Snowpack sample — Snodgrass Mountain, Crested Butte, Colorado (2/4/25, 12:06 PM MST)
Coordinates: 38.923, -106.968
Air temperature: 35 °F
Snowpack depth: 80 cm
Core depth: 20 cm
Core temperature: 33.8 °F
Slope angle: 14°, slope face: 78°
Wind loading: low
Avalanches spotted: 0
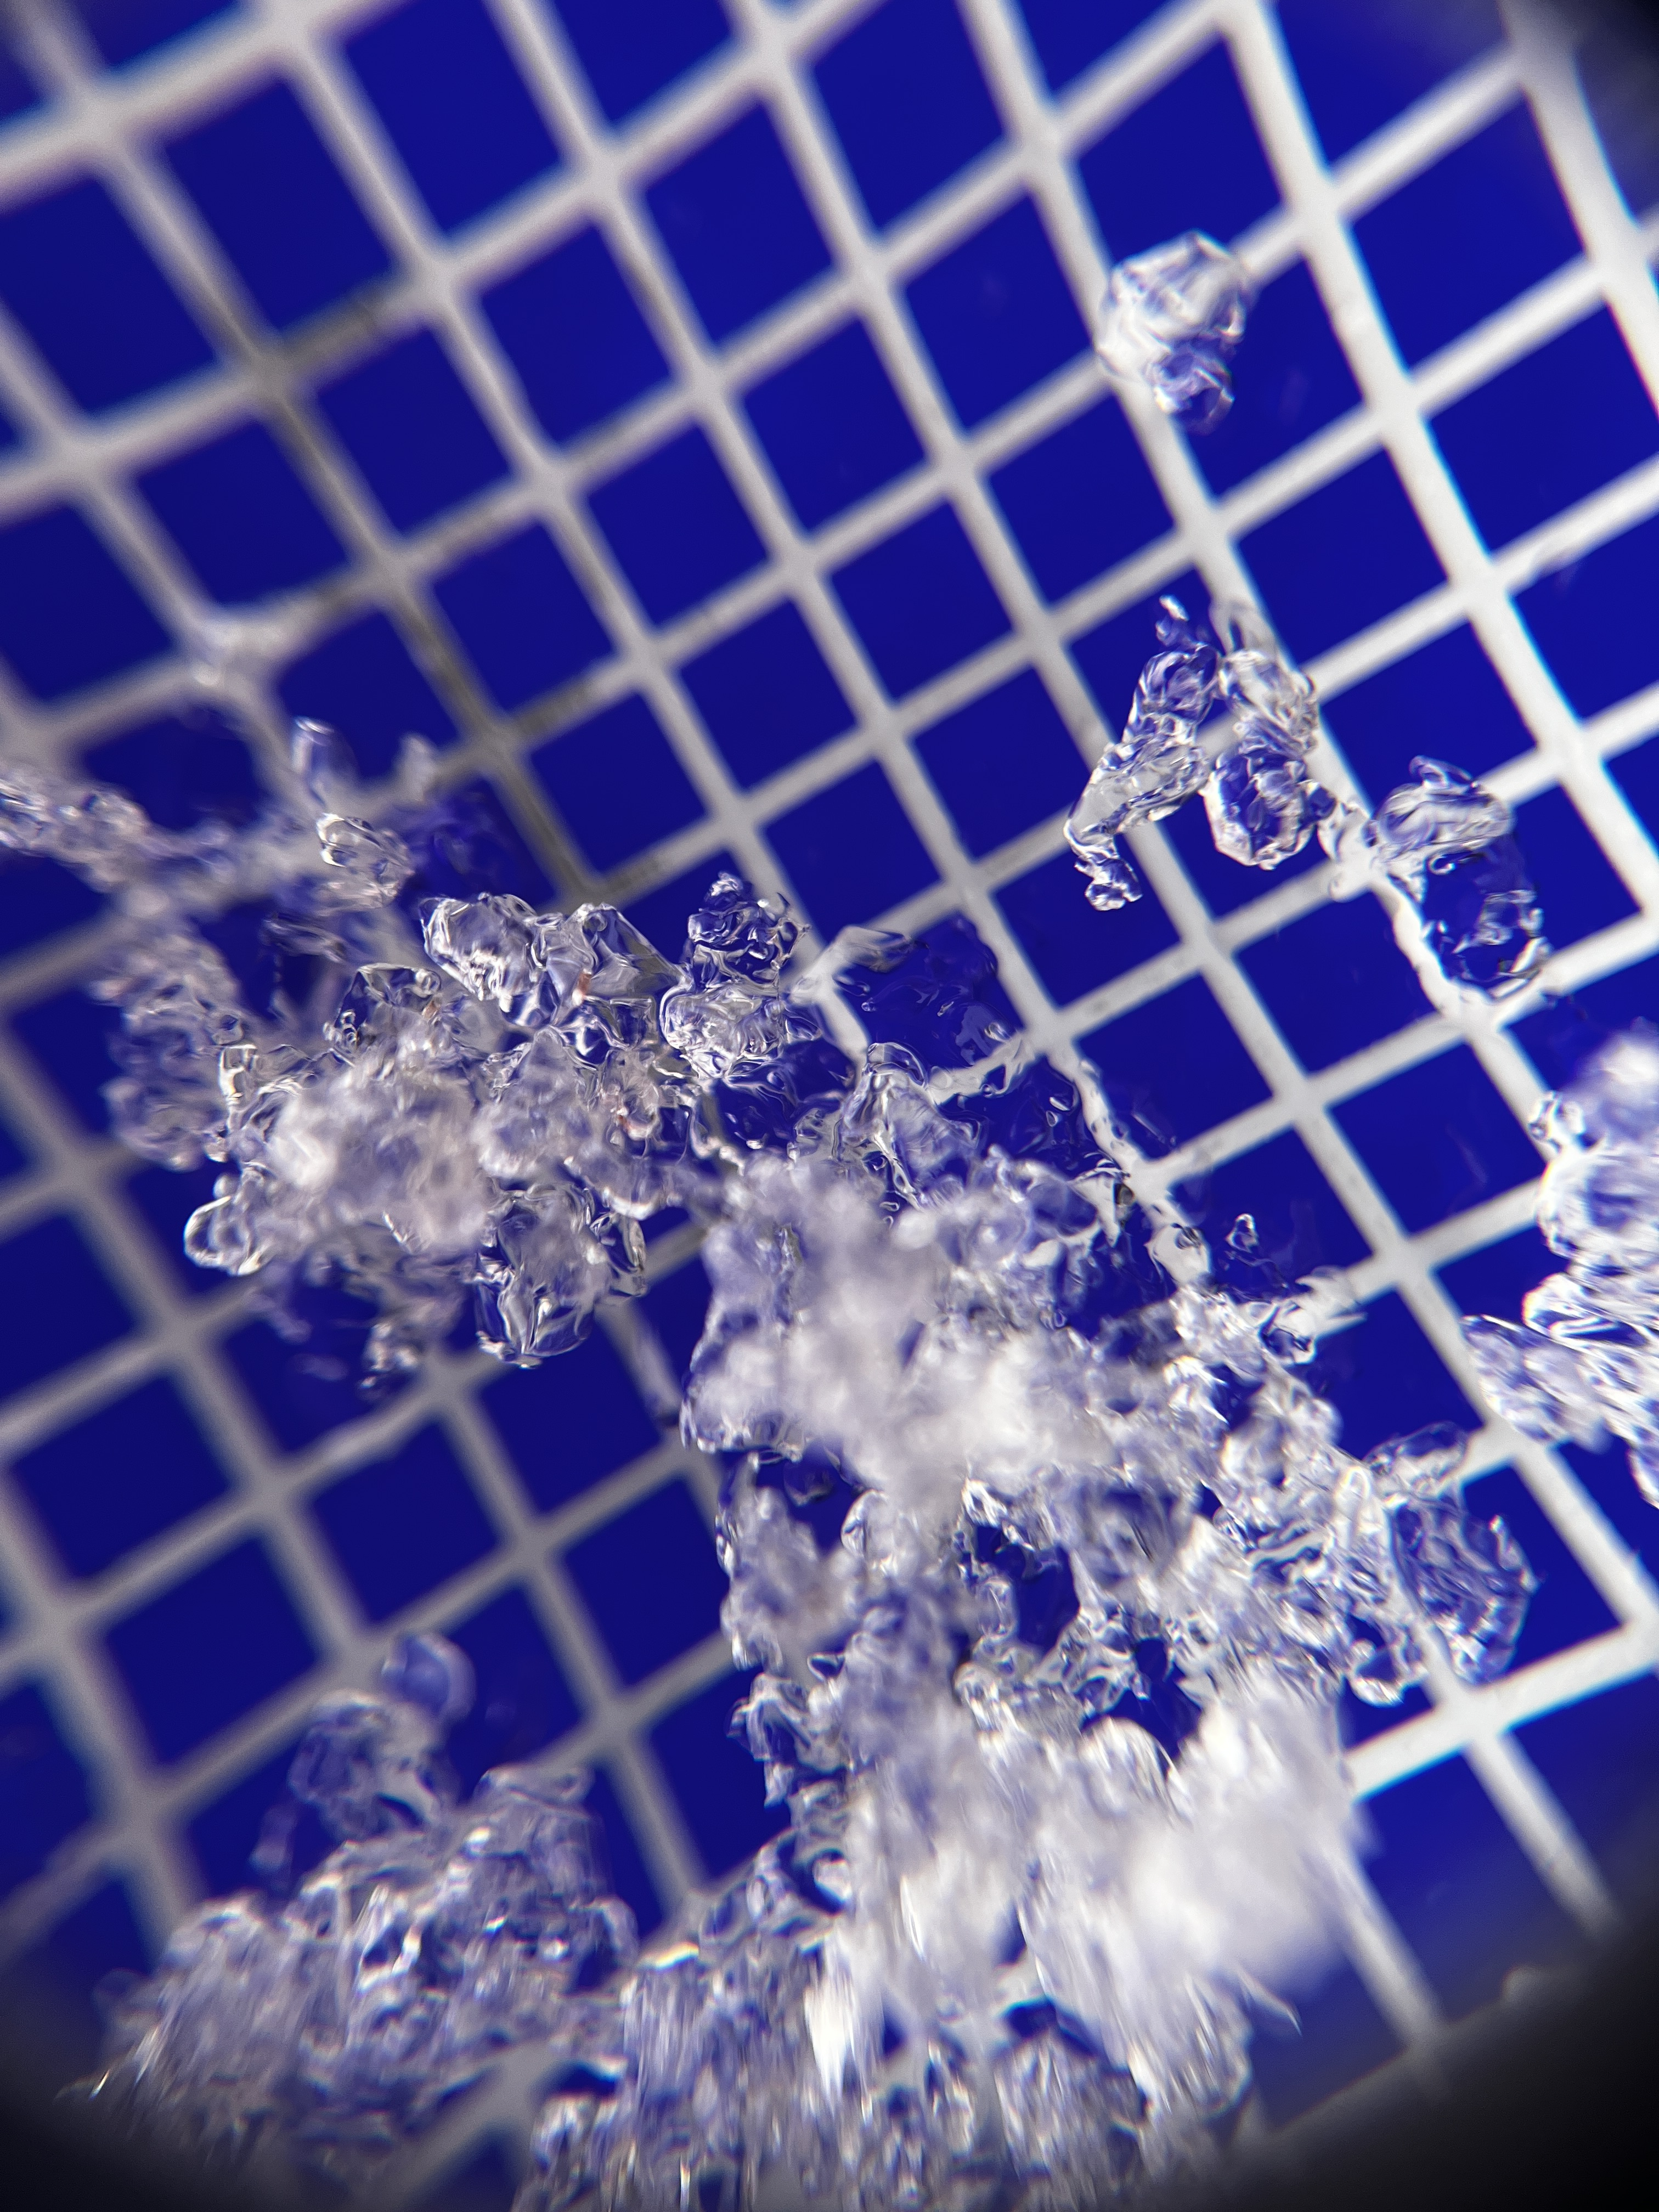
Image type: magnified_profile
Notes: No avalanches nearby, unusually warm weather for the last month reported by residents, Collected 25 yards from treeline